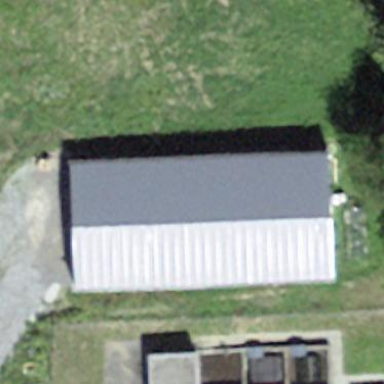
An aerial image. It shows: Building.